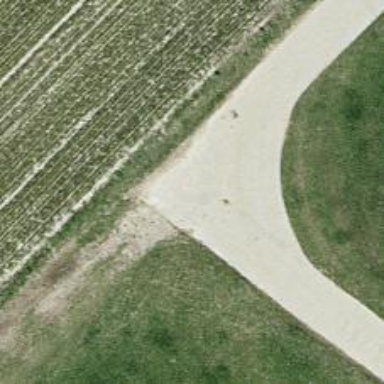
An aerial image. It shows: Well-maintained track road with grade 1 tracktype.